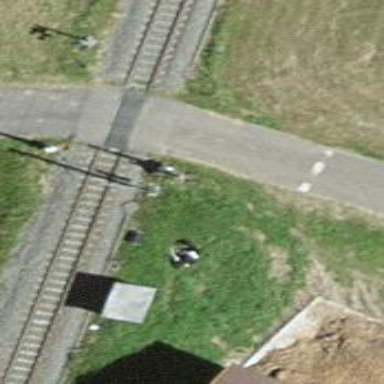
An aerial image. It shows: Level crossing along the railway.